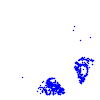
Particle: proton